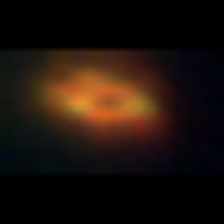
Taxon: Unknown_phyto
Group: Unknown